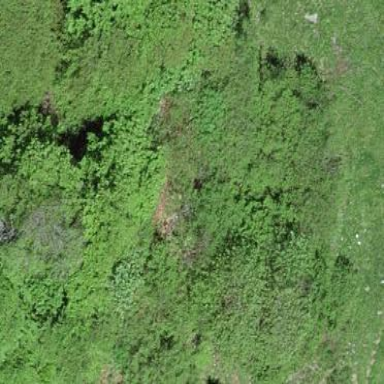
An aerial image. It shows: Forest area.